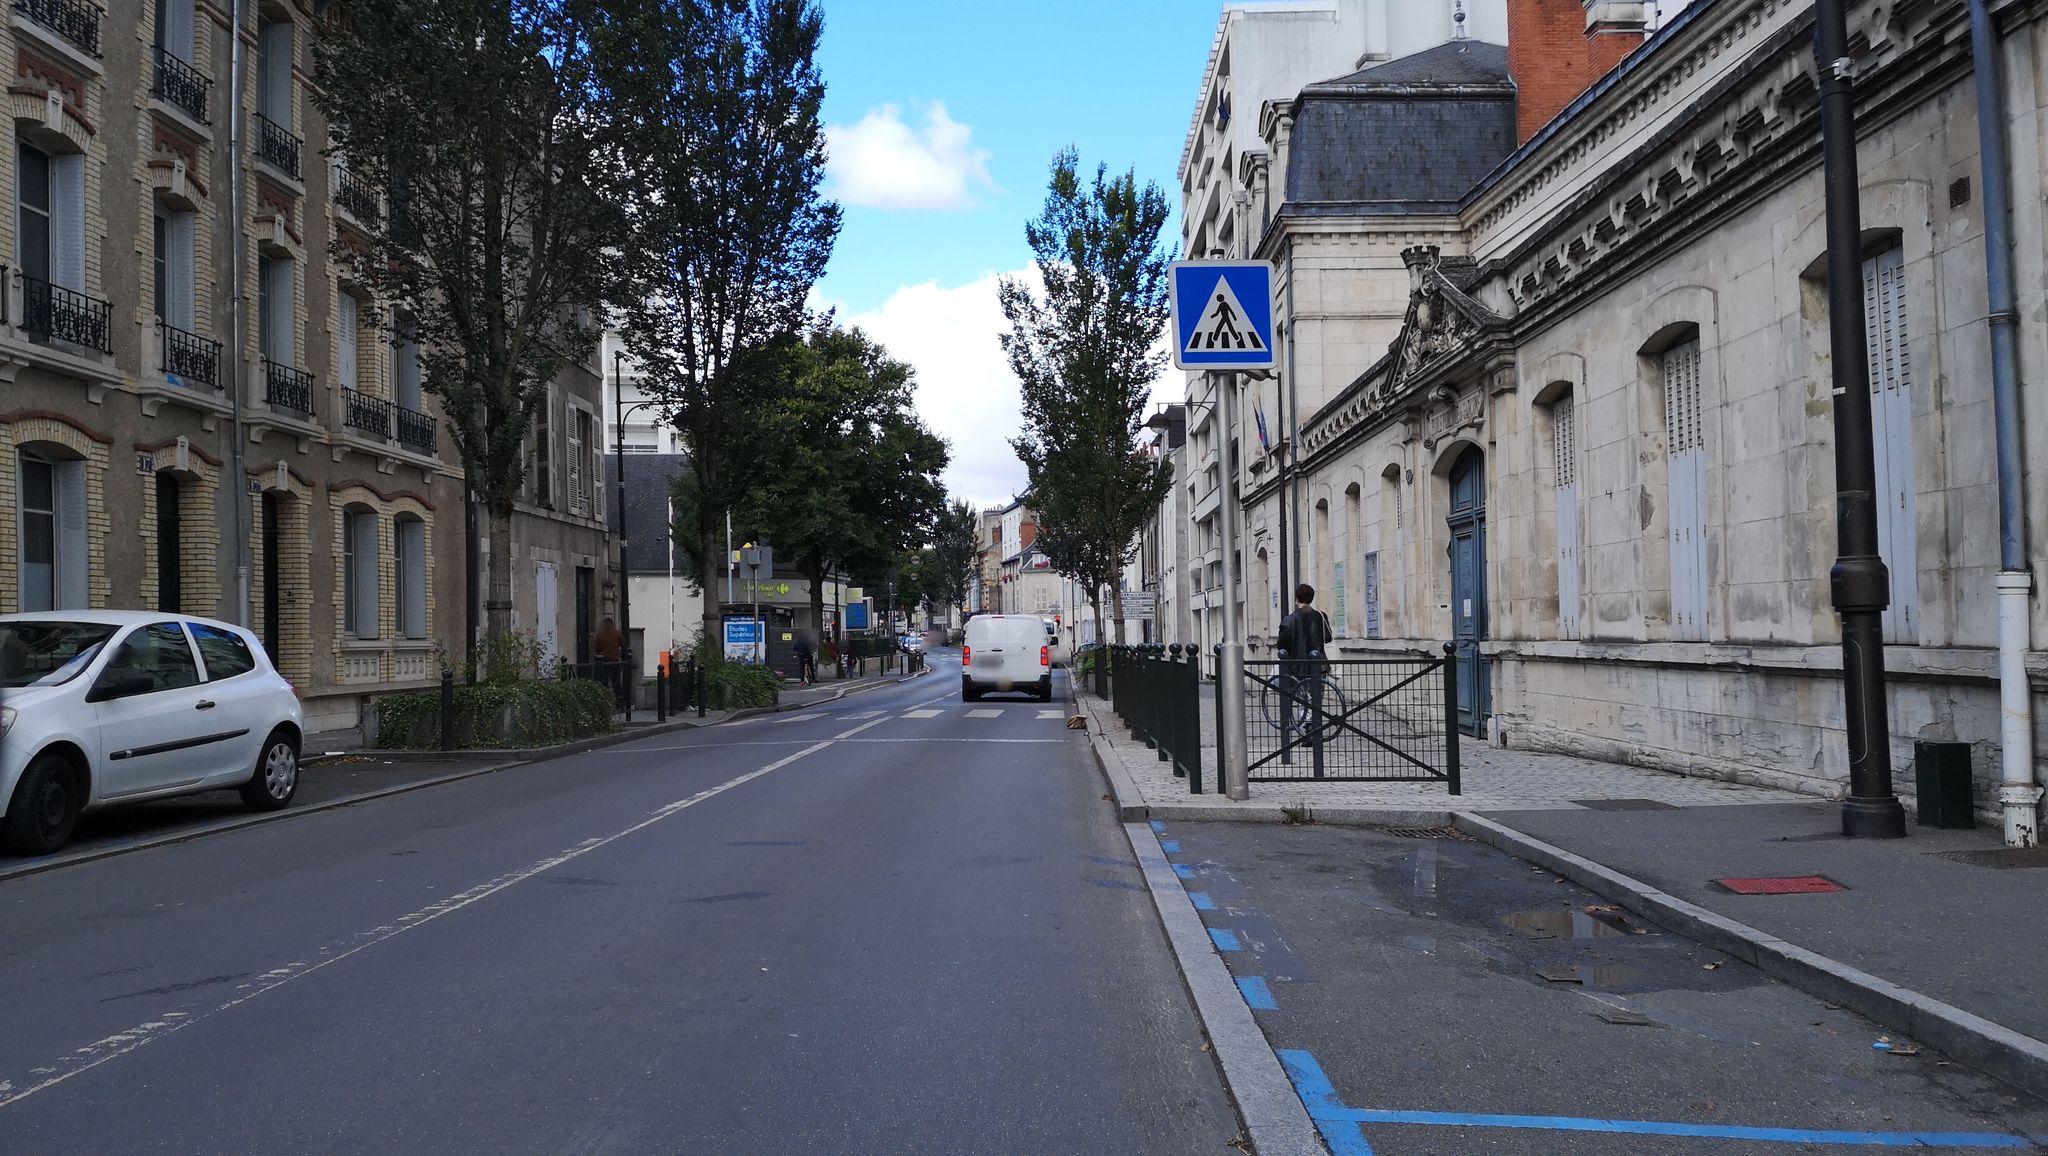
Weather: clear
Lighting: day
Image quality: good
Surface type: walking surface
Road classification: footway
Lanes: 2
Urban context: urban centre
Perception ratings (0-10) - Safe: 5.41, Lively: 8.64, Beautiful: 6.24, Boring: 1.58, Depressing: 1.66, Wealthy: 8.95